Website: crate-barrel
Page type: payment
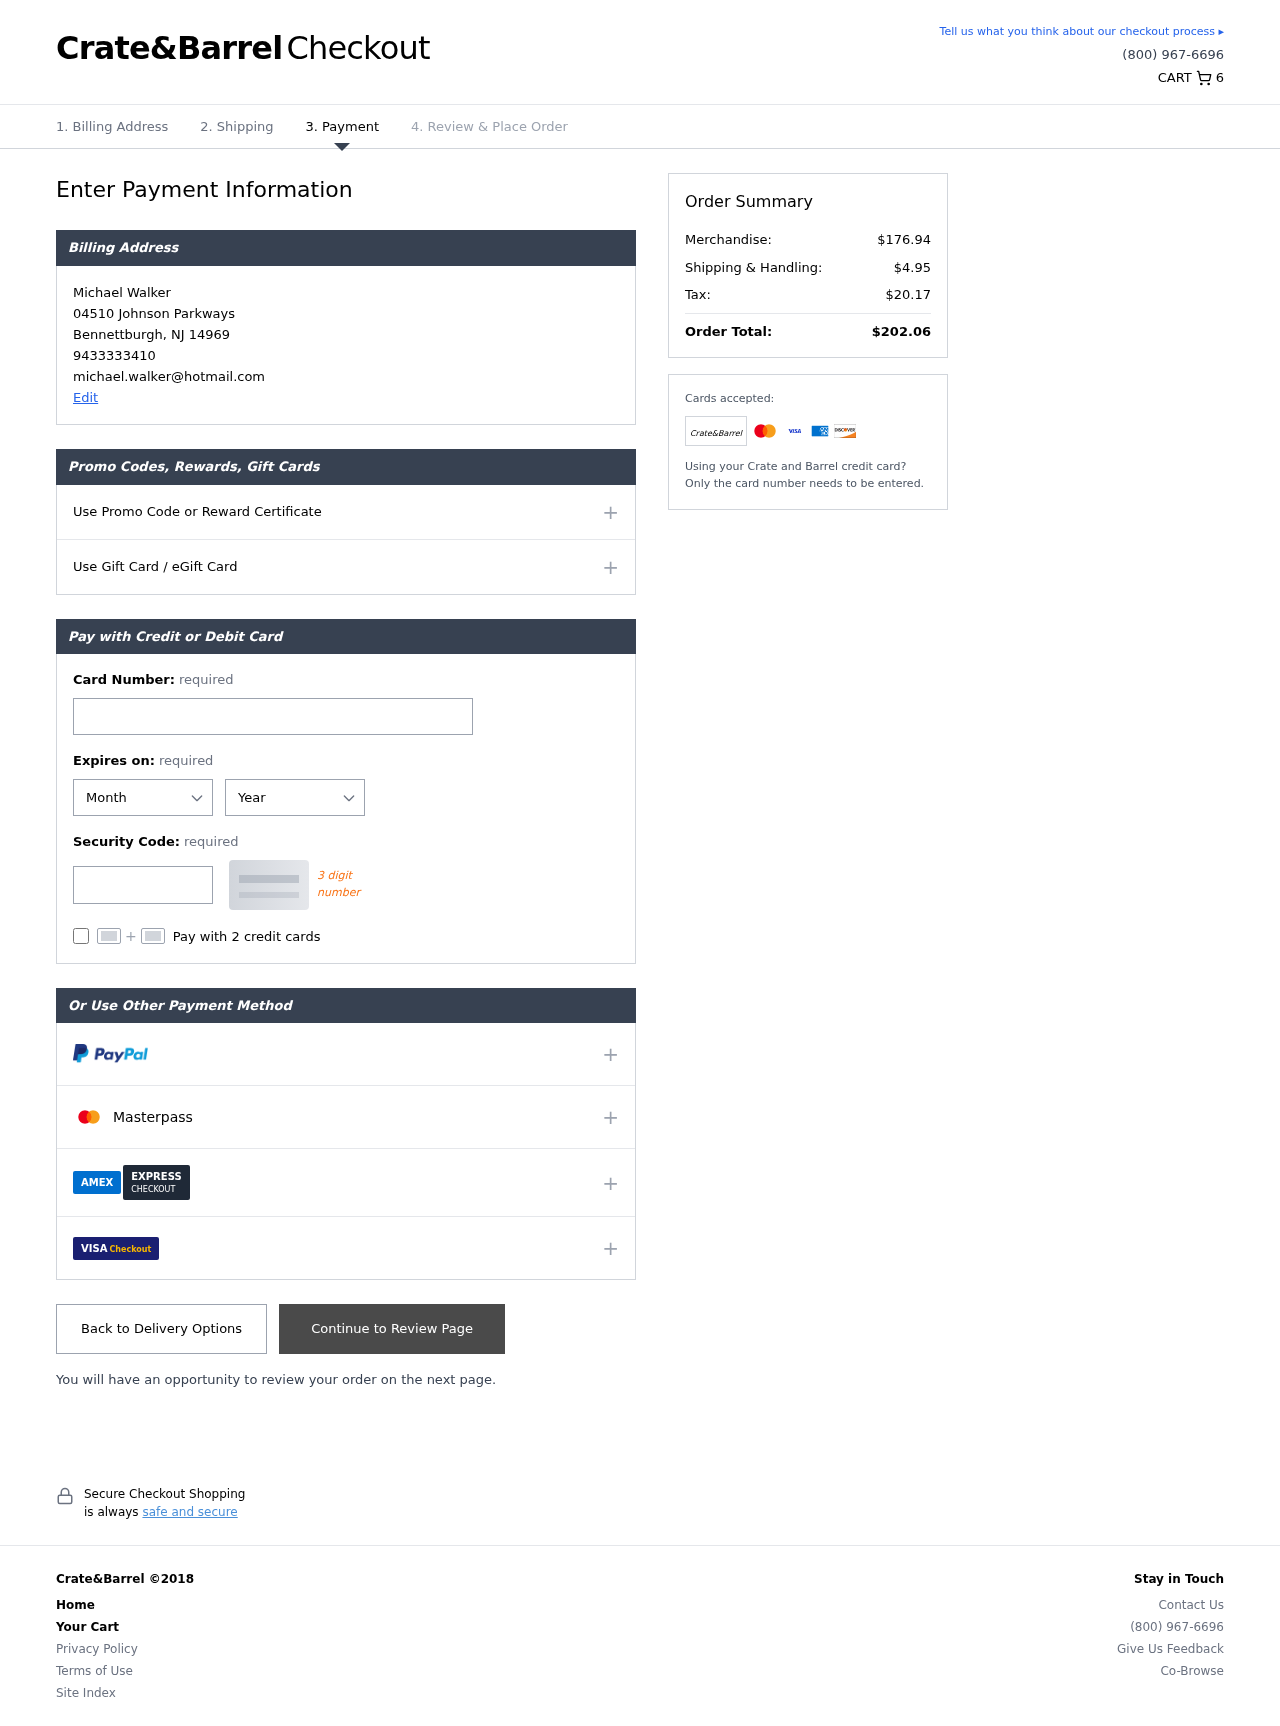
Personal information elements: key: PII_CARD_CVV
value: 564
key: PII_CARD_EXPIRY_MONTH
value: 11
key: PII_CARD_EXPIRY_YEAR
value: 28
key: PII_CARD_NUMBER
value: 4253 5286 3492 6600
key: PII_CITY
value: Bennettburgh
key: PII_EMAIL
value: michael.walker@hotmail.com
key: PII_FULLNAME
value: Michael Walker
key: PII_PHONE
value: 9433333410
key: PII_POSTCODE
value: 14969
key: PII_STATE_ABBR
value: NJ
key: PII_STREET
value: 04510 Johnson Parkways
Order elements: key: ORDER_NUM_ITEMS
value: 6
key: ORDER_SUBTOTAL
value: $176.94
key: ORDER_SHIPPING_COST
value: $4.95
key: ORDER_TAX
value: $20.17
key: ORDER_TOTAL
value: $202.06